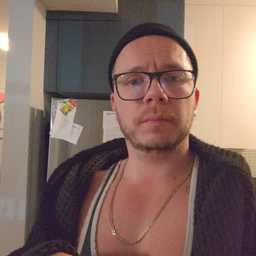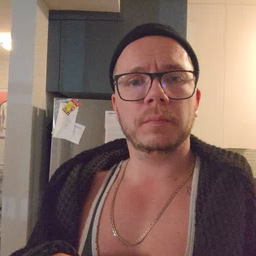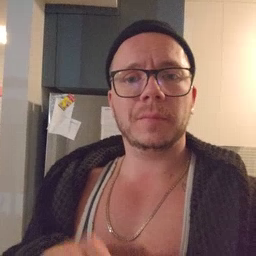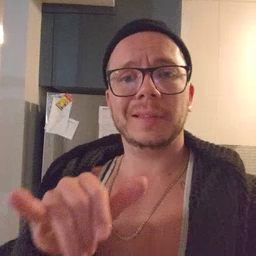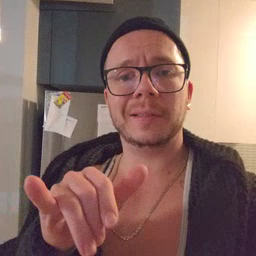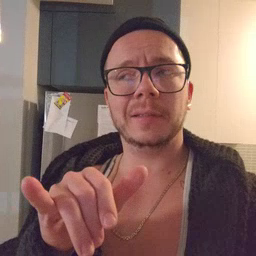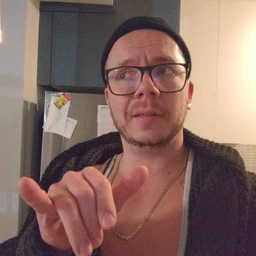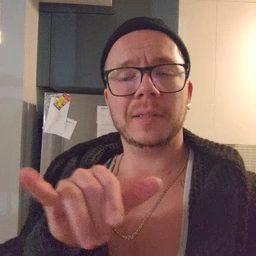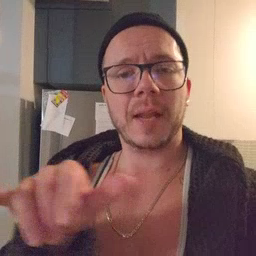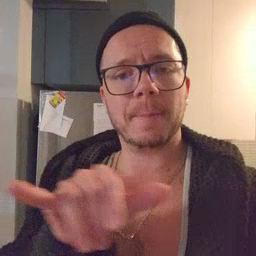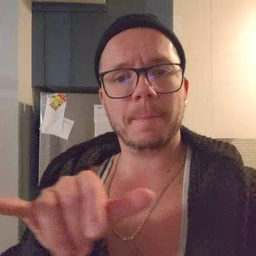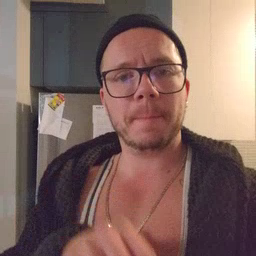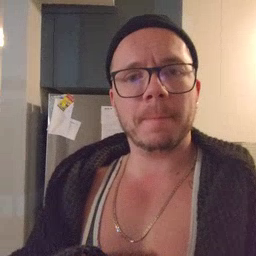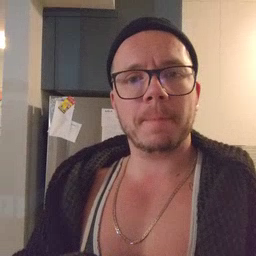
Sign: same